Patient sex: M
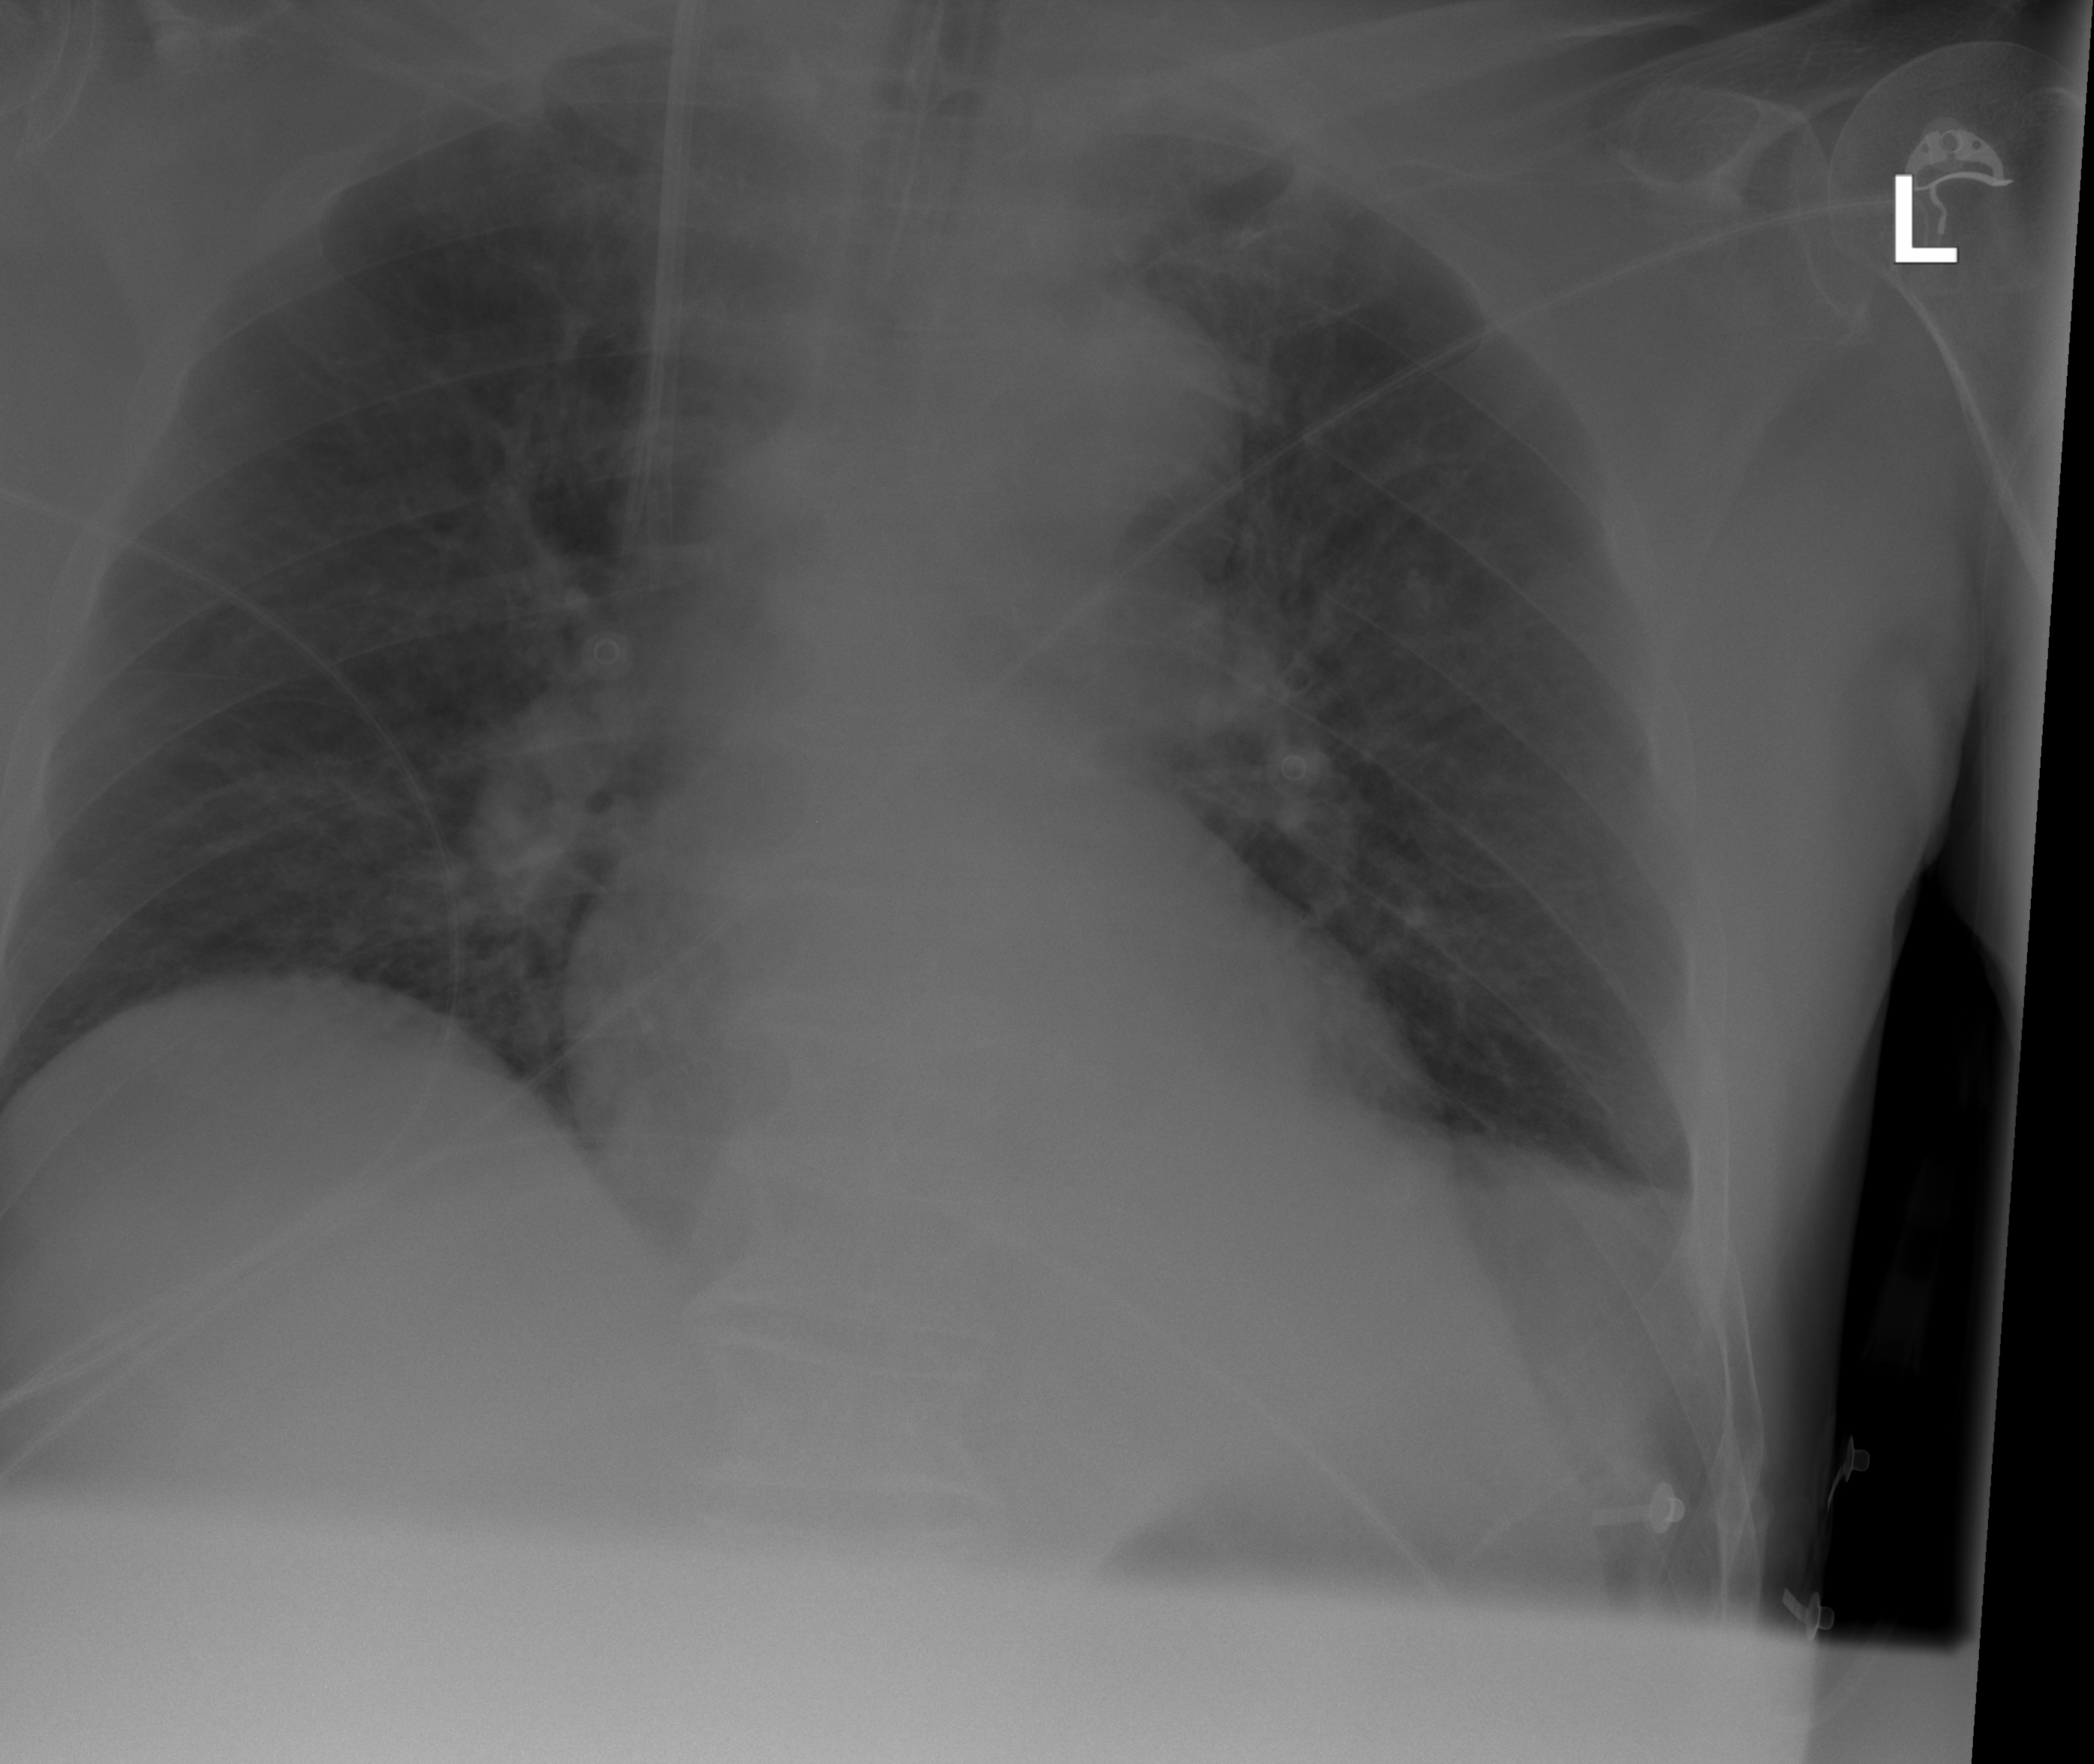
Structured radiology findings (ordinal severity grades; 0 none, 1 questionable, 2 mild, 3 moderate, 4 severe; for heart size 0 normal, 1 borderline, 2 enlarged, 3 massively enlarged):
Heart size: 0
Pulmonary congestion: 1
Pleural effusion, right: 0
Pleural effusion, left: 0
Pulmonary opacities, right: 0
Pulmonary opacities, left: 0
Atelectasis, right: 1
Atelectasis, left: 1